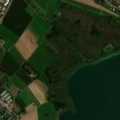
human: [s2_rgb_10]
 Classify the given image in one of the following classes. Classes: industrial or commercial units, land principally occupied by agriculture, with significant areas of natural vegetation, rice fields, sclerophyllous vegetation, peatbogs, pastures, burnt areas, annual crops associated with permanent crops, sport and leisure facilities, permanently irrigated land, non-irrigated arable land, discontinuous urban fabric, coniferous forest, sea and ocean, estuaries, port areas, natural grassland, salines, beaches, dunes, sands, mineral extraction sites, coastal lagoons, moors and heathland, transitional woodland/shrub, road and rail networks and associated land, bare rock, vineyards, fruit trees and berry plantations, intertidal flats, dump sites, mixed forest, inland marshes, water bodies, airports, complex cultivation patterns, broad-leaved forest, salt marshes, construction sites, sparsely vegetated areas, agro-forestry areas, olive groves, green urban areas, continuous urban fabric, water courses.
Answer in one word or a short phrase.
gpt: discontinuous urban fabric, non-irrigated arable land, inland marshes, water bodies